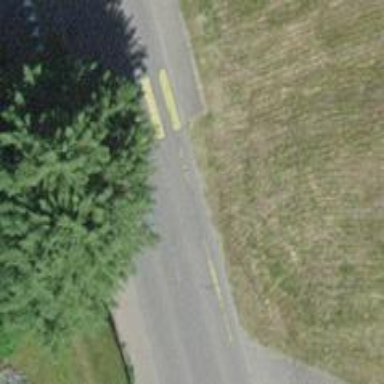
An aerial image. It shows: Uncontrolled zebra crossing.